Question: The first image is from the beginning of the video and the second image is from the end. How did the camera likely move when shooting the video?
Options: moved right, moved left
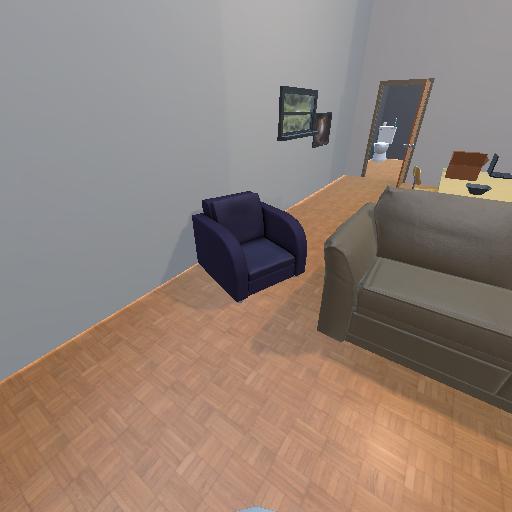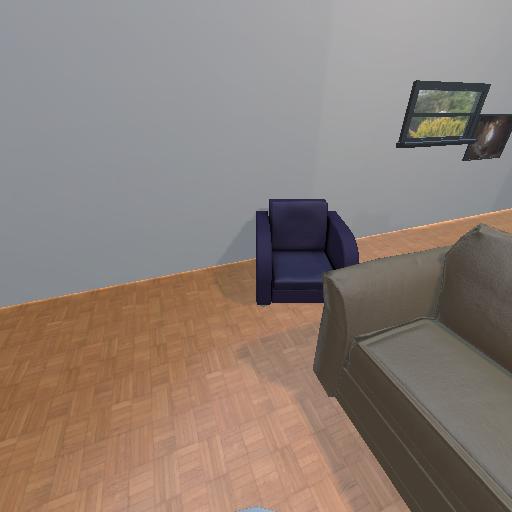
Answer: moved right